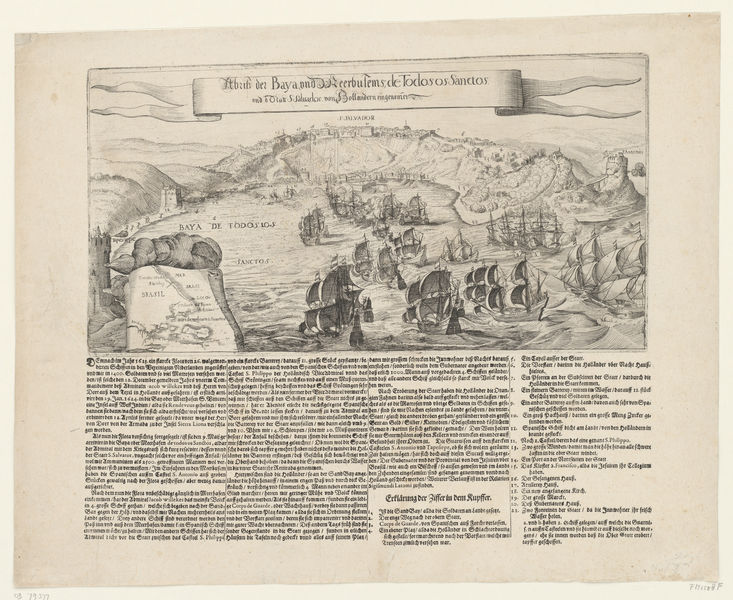
Titel: Verovering van San Salvador in Brazilië door admiraal Jacob Willekes
Standort: Amsterdam
Institution: Rijksmuseum
Schlagwörter: paysage, carte, voile, map, war, mer, vent, bateau, texte, baie, voie, recit, pyasage, bay, a declaration or treaty of some sort, and descrptions, overwhelmed